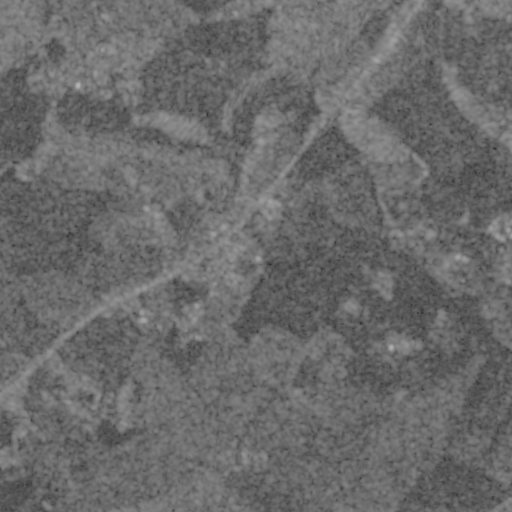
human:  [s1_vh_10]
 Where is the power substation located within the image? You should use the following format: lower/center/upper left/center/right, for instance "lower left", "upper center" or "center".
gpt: The power substation is located in the lower center of the image.
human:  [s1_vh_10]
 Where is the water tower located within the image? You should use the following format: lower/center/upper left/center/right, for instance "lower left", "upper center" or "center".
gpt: The water tower is located in the lower center of the image.
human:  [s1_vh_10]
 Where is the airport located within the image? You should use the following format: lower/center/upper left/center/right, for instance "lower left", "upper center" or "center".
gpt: There is no airport in the image.

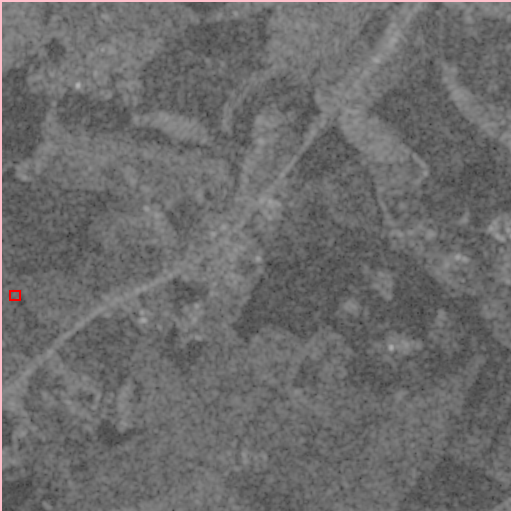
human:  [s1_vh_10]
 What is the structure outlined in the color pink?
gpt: The structure outlined in pink is a crop field.
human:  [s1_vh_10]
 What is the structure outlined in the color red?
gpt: The structure outlined in red is a park.
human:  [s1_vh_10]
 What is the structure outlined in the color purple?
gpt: There is no purple outline.